Interaction volume radius: 10 \u00c5
Interaction volume height: 10 \u00c5
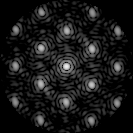
Disorder parameter: 0.236